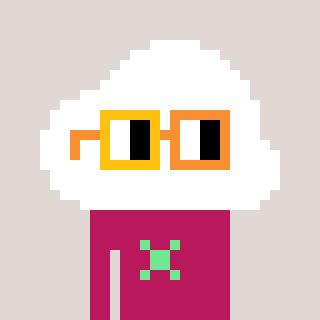
a pixel art character with square yellow and orange glasses, a cloud-shaped head and a darkpink-colored body on a warm background